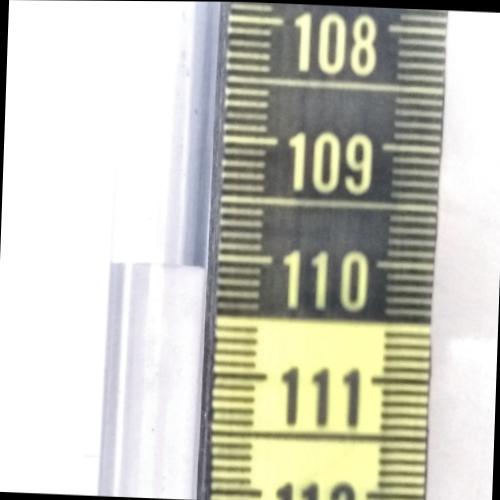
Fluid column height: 110.1 cm